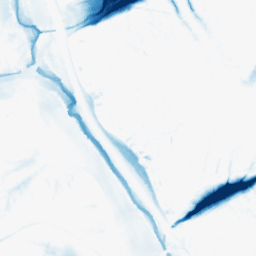
Category: morphological
Decomposition family: morphological
Decomposition parameters: operation: closing
size: 20
Upsampling method: bspline
Upsampling parameters: scale: 4
Upsampling scale: 4